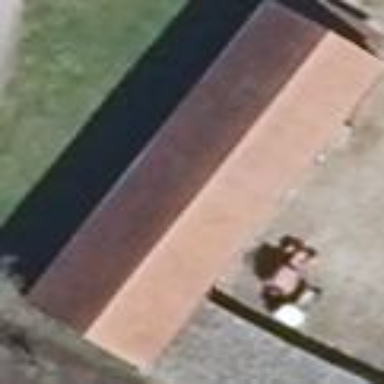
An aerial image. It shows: Farm building with gabled roof oriented along its structure.